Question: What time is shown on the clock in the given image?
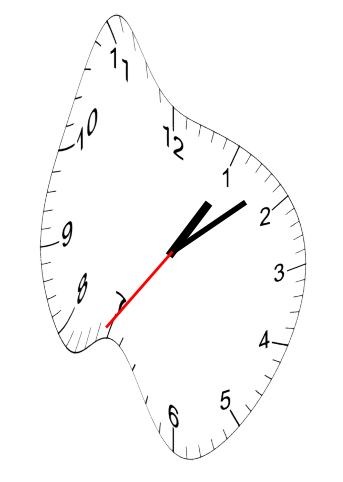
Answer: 01:08:36